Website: home-depot
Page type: billing-address
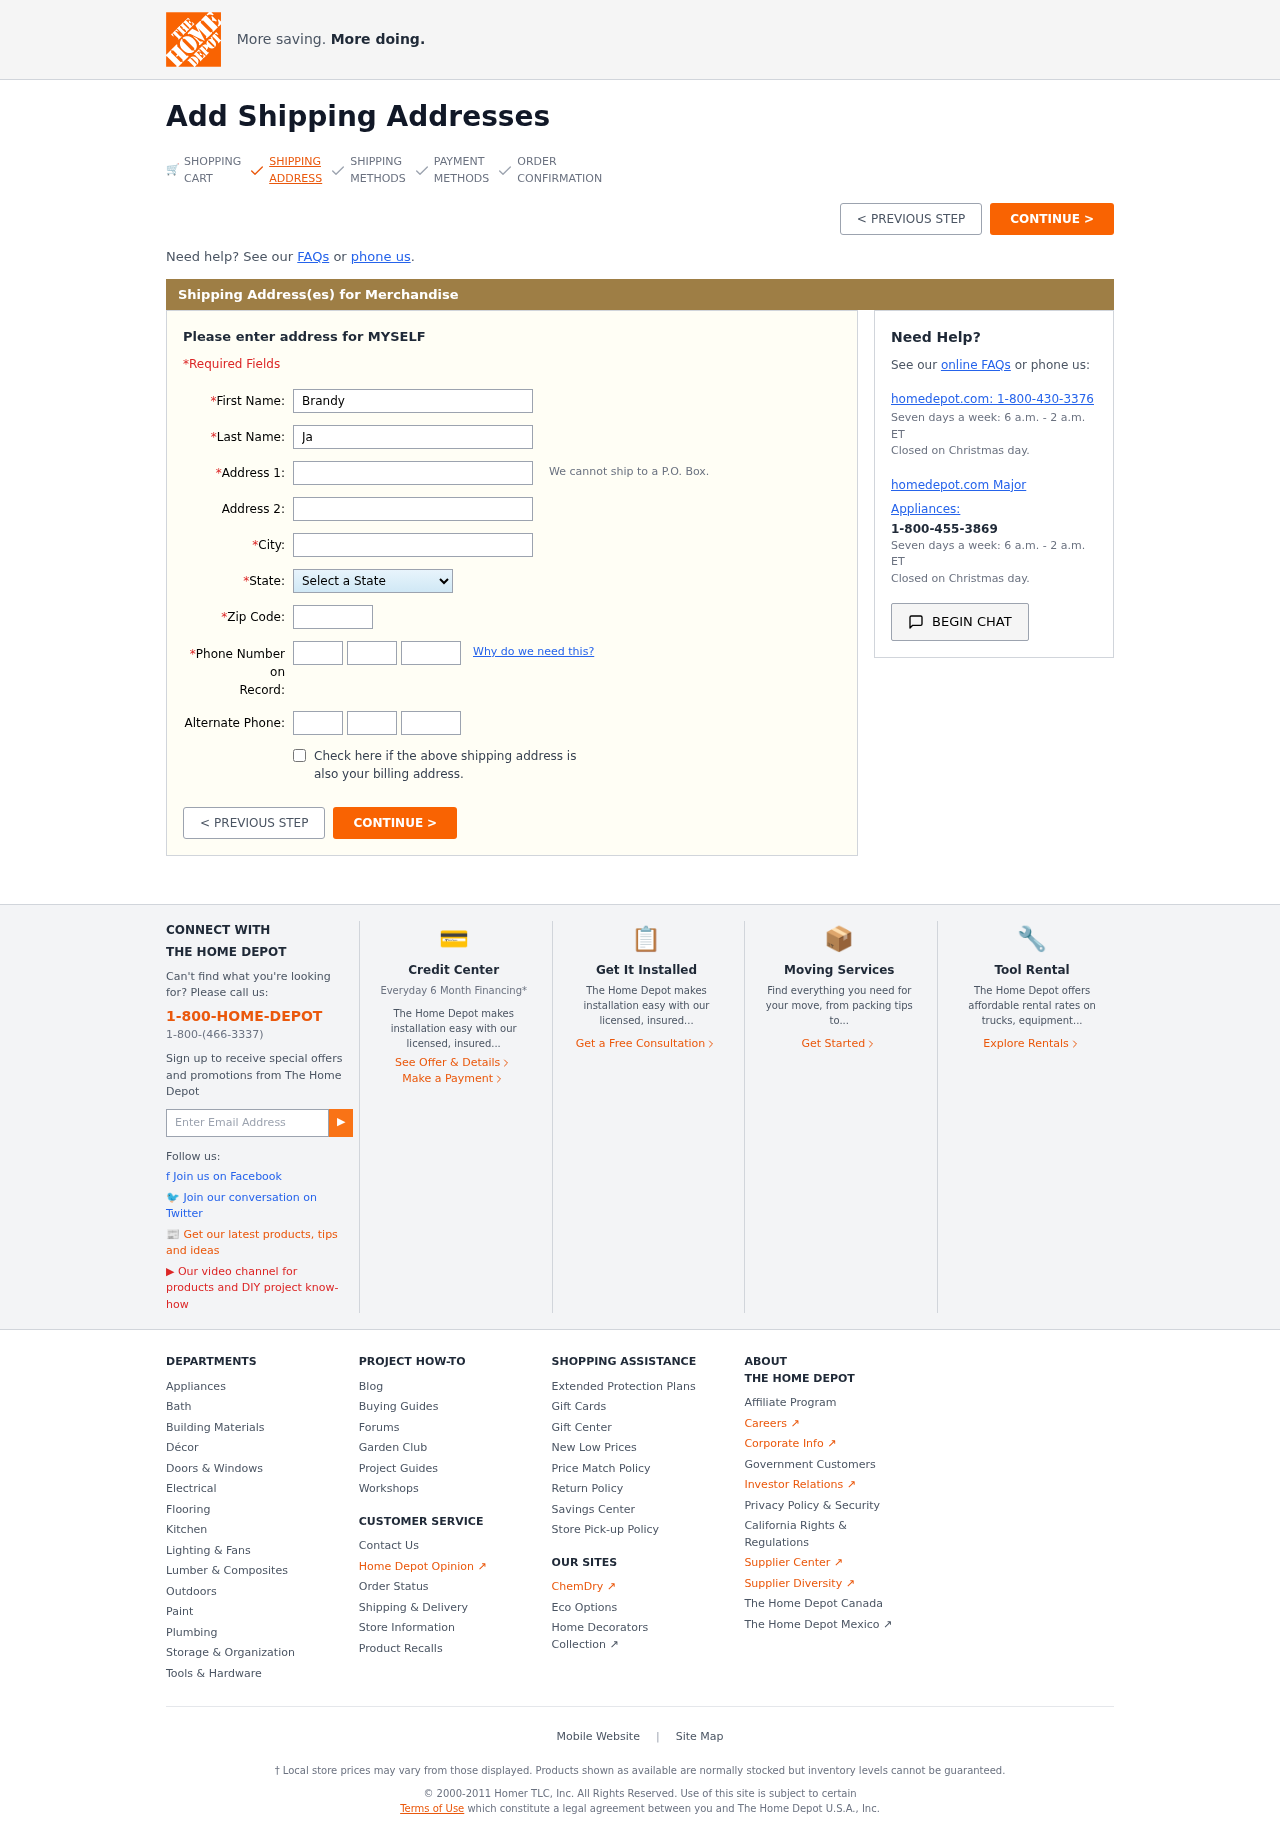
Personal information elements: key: PII_STATE
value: Florida
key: PII_FIRSTNAME
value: Brandy
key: PII_LASTNAME
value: James
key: PII_STREET
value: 6871 Tina Wall
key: PII_STREET2
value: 746 Yvonne Ford
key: PII_CITY
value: Port Ryan
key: PII_POSTCODE
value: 94622
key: PII_PHONE_AREA
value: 300
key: PII_PHONE_PREFIX
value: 501
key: PII_PHONE_LINE
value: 2516